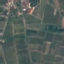
Land use / land cover class: PermanentCrop